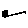
Label: flower